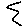
Label: zigzag